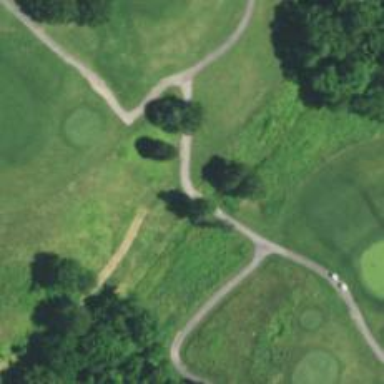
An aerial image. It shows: Path on bridge over golf course.